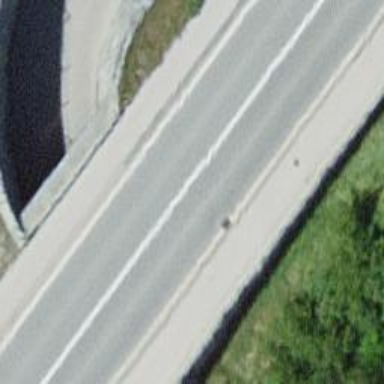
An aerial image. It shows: Paved road bridge with tertiary classification.